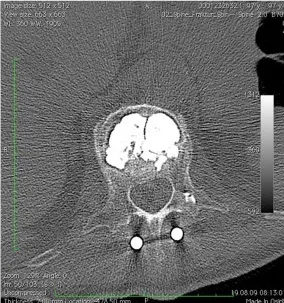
C; Axial CT scan showing no residual canal stenosis and the filling of the vertebral body with PMMA cement through the kyphoplasty technique.
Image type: radiology (ct)